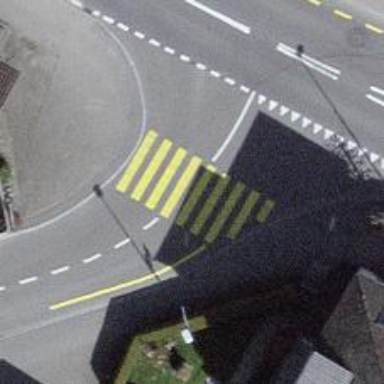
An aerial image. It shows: Pedestrian crossing with zebra markings on footway.